Field crop: maize
Growth stage: 2
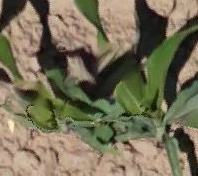
Species: maize